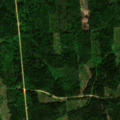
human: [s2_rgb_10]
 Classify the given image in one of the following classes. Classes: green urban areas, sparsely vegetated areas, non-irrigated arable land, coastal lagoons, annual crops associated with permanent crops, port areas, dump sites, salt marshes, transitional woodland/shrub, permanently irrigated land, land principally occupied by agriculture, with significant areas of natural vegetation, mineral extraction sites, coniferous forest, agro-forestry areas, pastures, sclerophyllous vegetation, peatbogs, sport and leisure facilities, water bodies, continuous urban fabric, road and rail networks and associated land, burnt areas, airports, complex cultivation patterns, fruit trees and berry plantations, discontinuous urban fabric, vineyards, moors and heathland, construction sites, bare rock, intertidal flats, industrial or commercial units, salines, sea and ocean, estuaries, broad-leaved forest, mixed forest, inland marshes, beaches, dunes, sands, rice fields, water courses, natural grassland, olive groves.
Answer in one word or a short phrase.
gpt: coniferous forest, mixed forest, transitional woodland/shrub